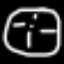
Label: clock